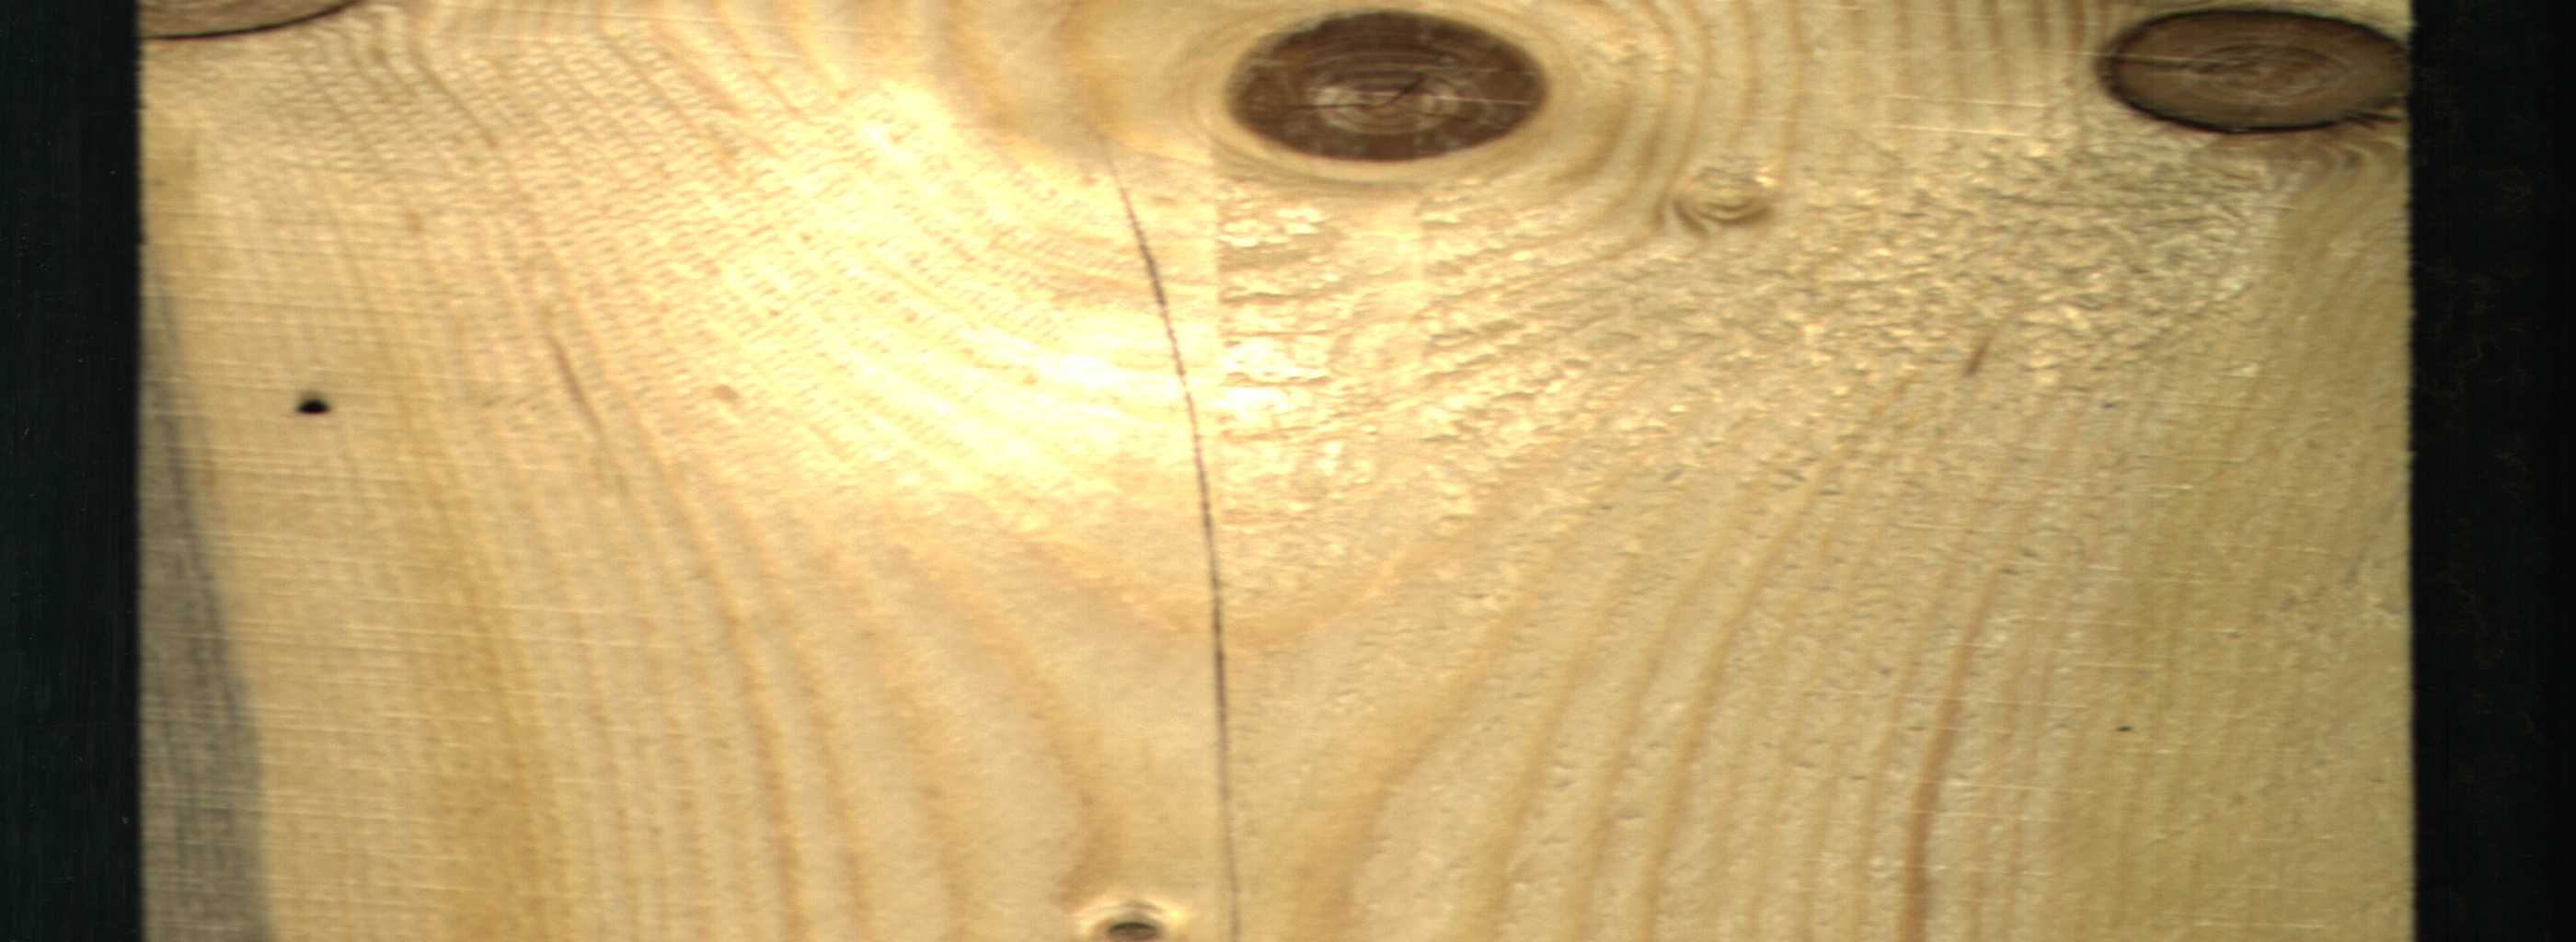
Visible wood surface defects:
Blue_Stain
Crack
Dead_Knot
Dead_Knot
Live_Knot
Live_Knot